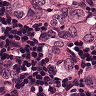
Metastatic tissue present: yes